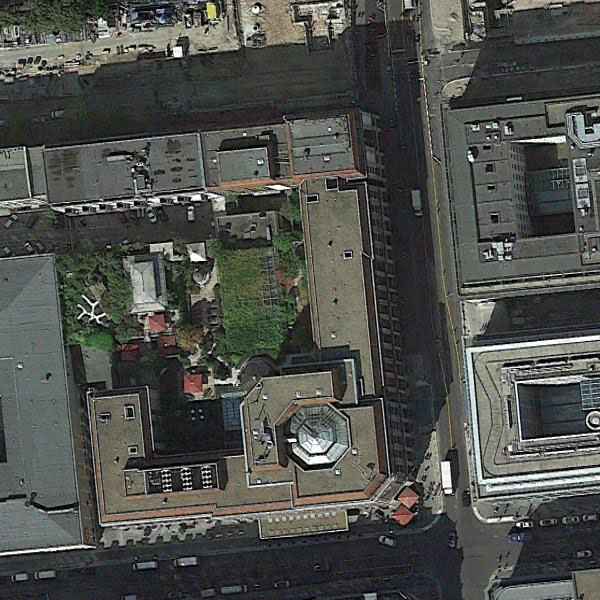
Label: Church